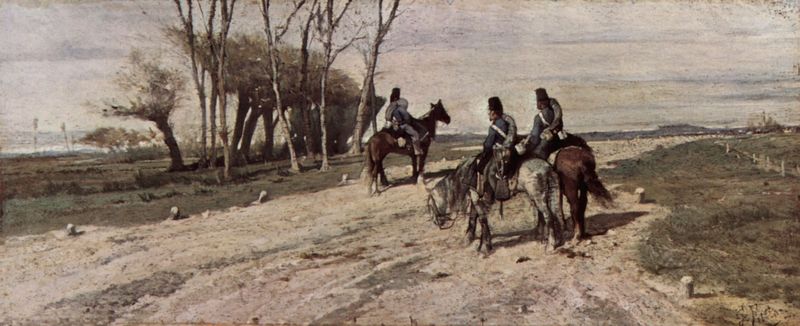
Titel: Drei Kavalleristen auf einer Straße
Künstler: Giovanni Fattori
Standort: Milano
Institution: (Privatsammlung)
Schlagwörter: baum, berg, blau, gruppe, himmel, mann, meer, schatten, wasser, weiß, wolken, baumstämme, bäume, fluss, grün, landschaft, menschen, sand, see, ufer, braun, frankreich, grau, hüte, licht, männer, schwarz, strasse, ölbild, gebäude, gras, haus, rasen, schnee, tier, tiere, weg, wiese, zaun, beige, mütze, mützen, halten, stehen, steine, baumstamm, birke, birken, feld, felder, ferne, horizont, stamm, strauch, weide, weite, wind, zweige, busch, büsche, flach, pfad, wiesen, drei, wald, pferd, pferde, reiter, sattel, schweif, zügel, berge, leere, kahl, landschaftsmalerei, monochrom, winter, rast, franzosen, krieg, querformat, stämme, blue, hat, men, military, napoleon, people, soldaten, soldier, soldiers, white, black, gray, green, modern, old, painting, steppe, pfosten, militär, uniform, uniformen, soldat, scherpe, schimmel, helme, kavalerie, kavallerie, clouds, horses, karg, rocks, sky, tree, dickicht, field, landscape, nature, ocean, trees, snow, schweife, grass, light, path, road, way, color, impressionism, shadow, army, hats, tail, walking, french, stumpf, preußen, weise, pflöcke, uniforms, fence, dirt, markierung, decken, ground, schleierwolken, lau, gurte, füchse, dirt road, horse, wiede, reins, riding, genre, repin, impasto, dry, cold, land, streife, trail, rußland, earth, aße, pause, erge, countryside, uniformierte, agriculture, riders, pallette, rocky, stop, trunks, acer, erspektive, militia, lone, open air, wegsteine, meilensteine, kavaleristen, men on horses, markierungssteine, straßensteine, horseback riding, say, courbert